Interaction volume radius: 10 \u00c5
Interaction volume height: 40 \u00c5
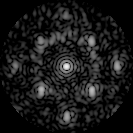
Disorder parameter: 0.4019